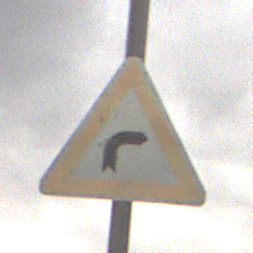
Verkehrszeichen: KurveRechts
Umgebung: Outdoor, Nature
Tageszeit: Midday
Wetter: Overcast
Licht: Natural
Jahreszeit: NotSpecified
Kontrast: LowContrast